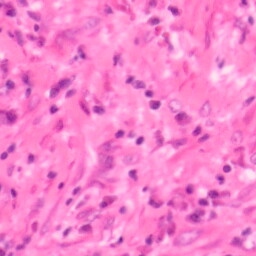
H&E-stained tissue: Colon